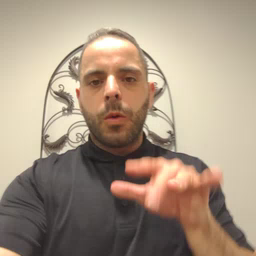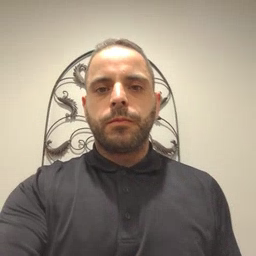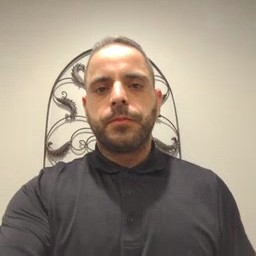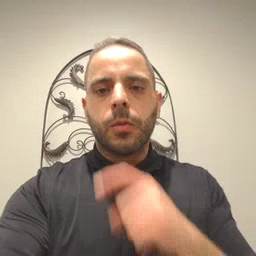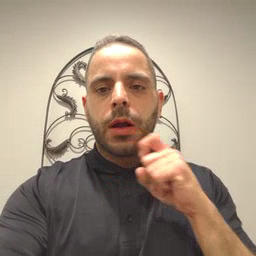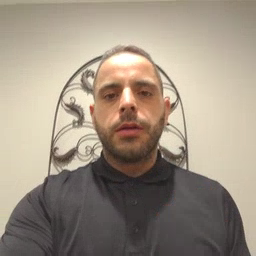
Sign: dry